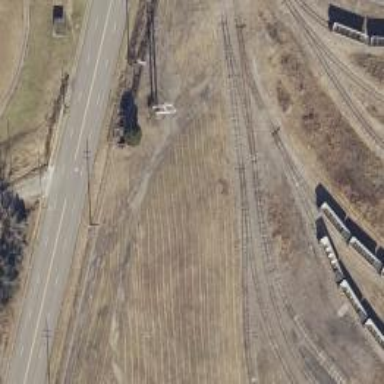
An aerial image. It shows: Disused railway spur.